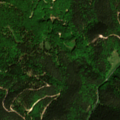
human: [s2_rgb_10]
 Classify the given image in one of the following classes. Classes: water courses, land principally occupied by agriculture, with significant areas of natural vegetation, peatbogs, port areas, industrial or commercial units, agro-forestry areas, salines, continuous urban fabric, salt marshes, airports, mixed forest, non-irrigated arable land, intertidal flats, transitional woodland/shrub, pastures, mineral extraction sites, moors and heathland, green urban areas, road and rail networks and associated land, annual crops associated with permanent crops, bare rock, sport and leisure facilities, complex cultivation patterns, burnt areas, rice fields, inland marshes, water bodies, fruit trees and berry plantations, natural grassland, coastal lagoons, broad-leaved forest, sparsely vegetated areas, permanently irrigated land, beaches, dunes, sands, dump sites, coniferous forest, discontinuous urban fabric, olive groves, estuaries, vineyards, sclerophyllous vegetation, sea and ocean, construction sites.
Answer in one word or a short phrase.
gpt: coniferous forest, mixed forest